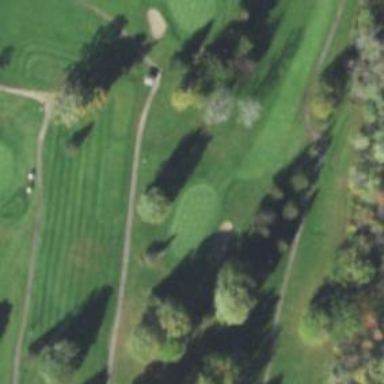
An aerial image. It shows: View of golf hole.